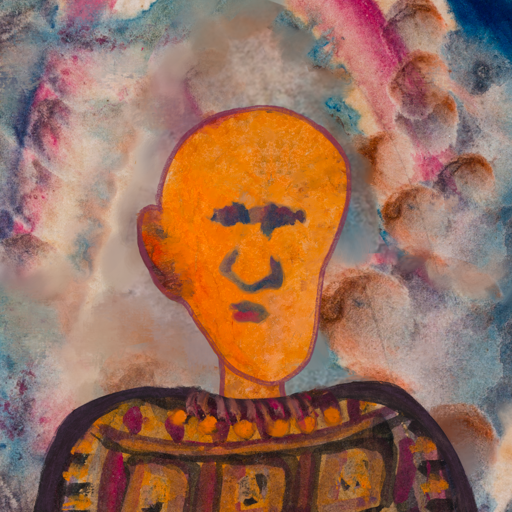
Background: Rupkatha, Head And Neck Front: Hypocrite, Face Front: In_The_Sun, Bust: Doll, Hair Front: Blank, Head Accessory: Blank, Second Necklace: Blank, Necklace: Doll, Baby: Blank